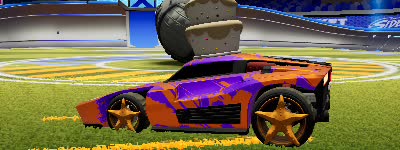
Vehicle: breakout